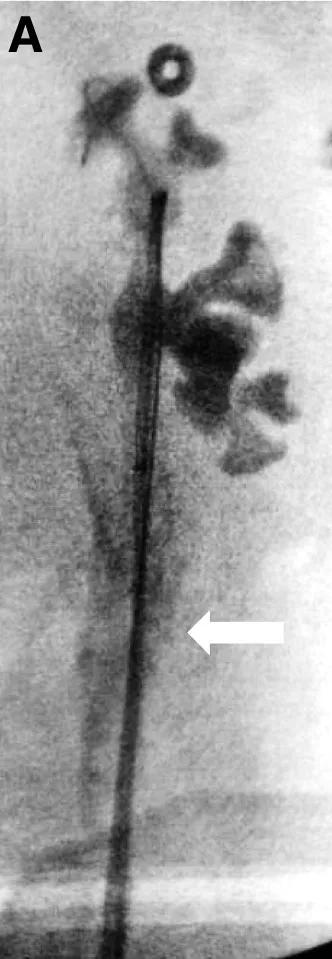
Representative selection of intraoperative fluoroscopic images showing contrast extravasation at initial ureteroscopy.
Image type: radiology (x_ray)